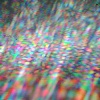
Label: sunburn